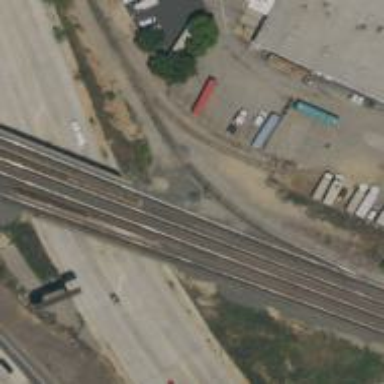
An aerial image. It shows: Railway track.